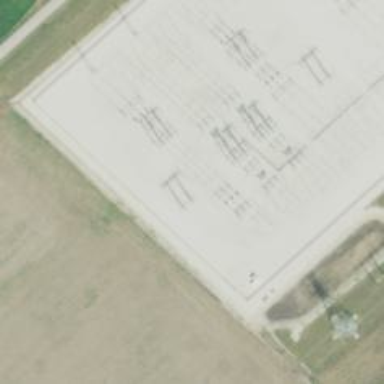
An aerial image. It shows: Switch used for power control.